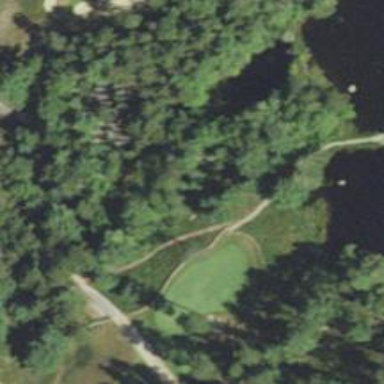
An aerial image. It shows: Area of rough grass used for golf.